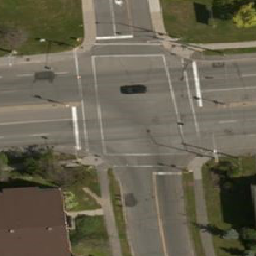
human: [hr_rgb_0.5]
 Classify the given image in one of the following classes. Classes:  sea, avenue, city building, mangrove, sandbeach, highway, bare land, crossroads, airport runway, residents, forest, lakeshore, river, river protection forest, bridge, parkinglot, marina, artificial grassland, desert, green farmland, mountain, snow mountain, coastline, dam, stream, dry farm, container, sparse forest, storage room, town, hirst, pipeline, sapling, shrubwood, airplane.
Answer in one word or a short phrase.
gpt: crossroads